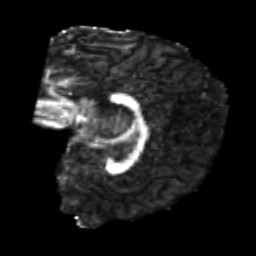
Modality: FA
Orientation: sagittal
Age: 24
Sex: male
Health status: healthy
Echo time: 0.074 s